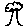
Label: tree